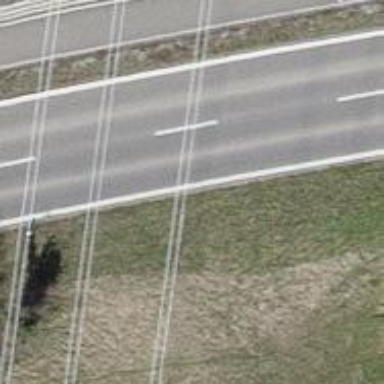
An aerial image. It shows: Tertiary road.